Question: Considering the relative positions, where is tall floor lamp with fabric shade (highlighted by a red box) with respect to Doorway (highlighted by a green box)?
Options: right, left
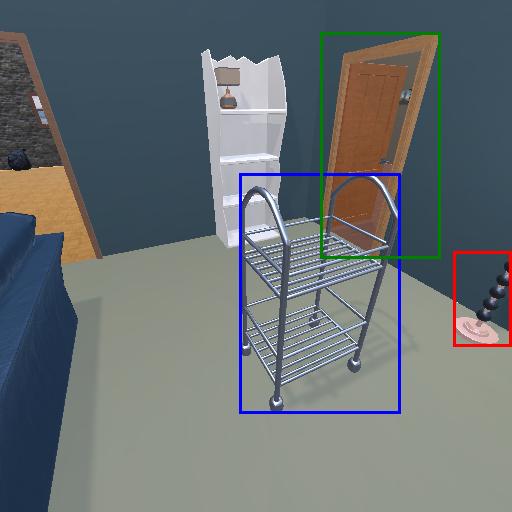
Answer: right